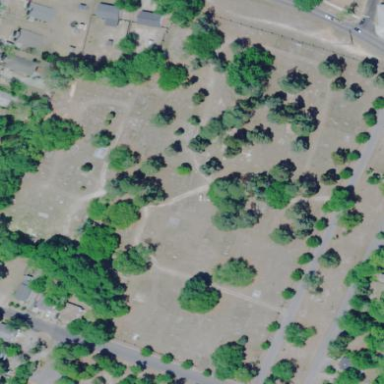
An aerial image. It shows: Cemetery.